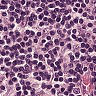
Metastatic tissue present: no